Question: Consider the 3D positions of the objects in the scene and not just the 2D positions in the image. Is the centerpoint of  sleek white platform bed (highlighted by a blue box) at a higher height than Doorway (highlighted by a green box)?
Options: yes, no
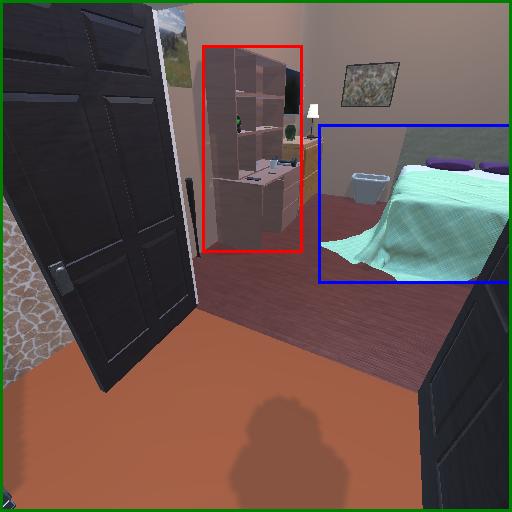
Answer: yes